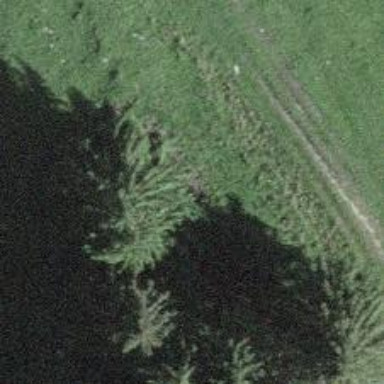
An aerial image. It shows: Evergreen needle-leaved tree typically found in agricultural areas.